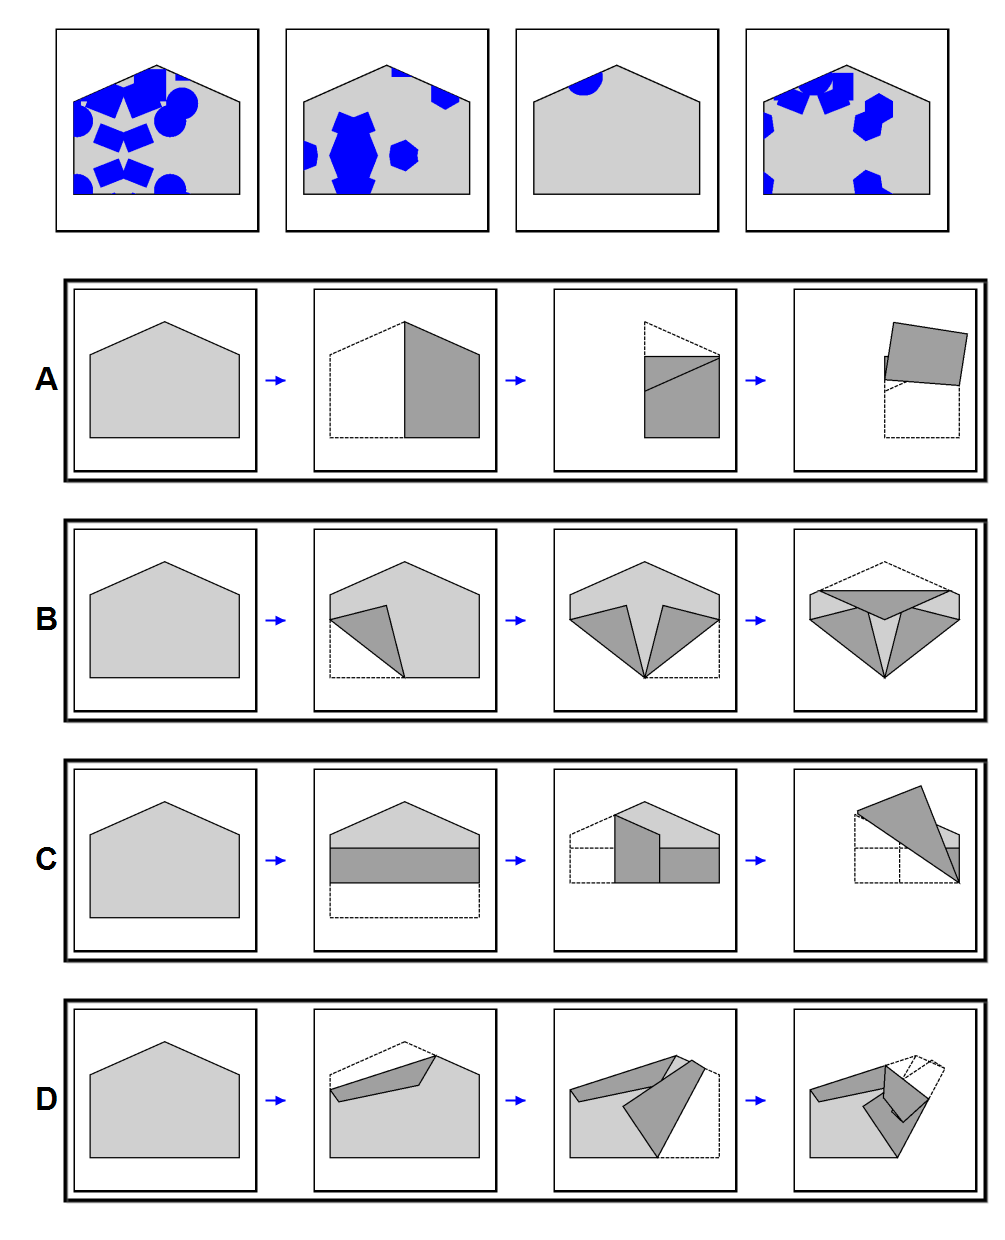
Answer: C